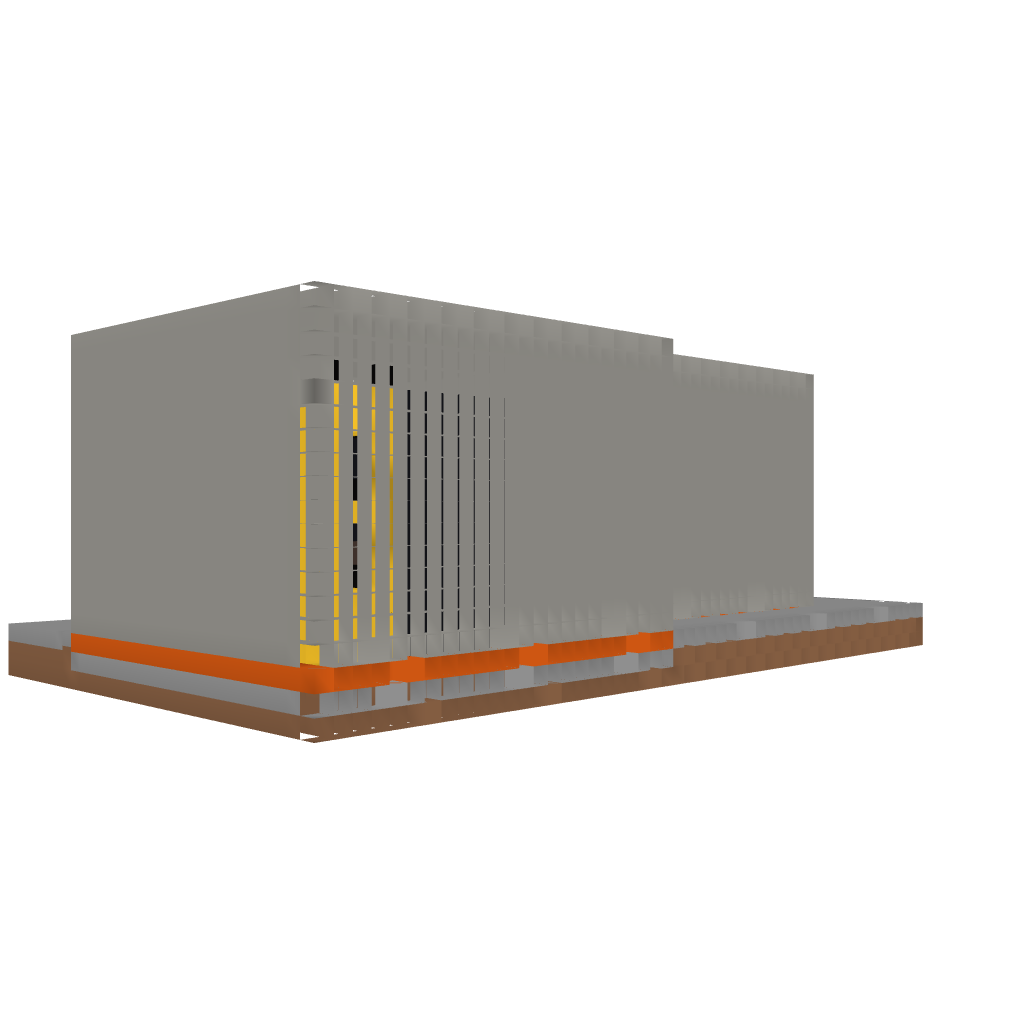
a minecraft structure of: MyPVP